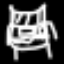
Label: bed